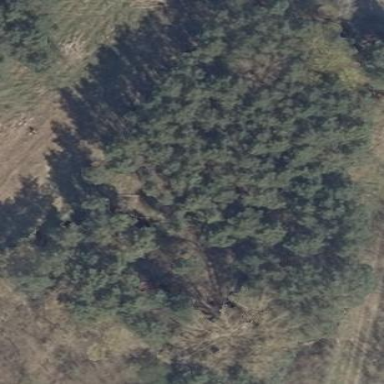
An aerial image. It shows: Forest with needle-leaved trees.